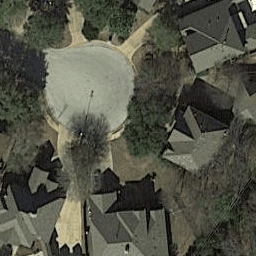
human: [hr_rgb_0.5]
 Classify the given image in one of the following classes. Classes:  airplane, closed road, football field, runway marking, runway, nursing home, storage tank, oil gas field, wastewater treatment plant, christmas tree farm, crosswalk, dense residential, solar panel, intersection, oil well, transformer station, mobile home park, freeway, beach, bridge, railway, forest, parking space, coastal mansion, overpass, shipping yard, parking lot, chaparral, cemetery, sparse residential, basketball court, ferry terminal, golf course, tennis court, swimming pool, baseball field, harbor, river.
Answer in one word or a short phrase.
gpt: closed road